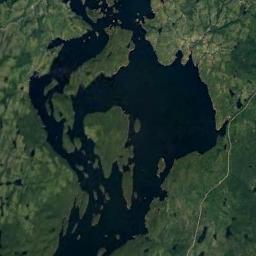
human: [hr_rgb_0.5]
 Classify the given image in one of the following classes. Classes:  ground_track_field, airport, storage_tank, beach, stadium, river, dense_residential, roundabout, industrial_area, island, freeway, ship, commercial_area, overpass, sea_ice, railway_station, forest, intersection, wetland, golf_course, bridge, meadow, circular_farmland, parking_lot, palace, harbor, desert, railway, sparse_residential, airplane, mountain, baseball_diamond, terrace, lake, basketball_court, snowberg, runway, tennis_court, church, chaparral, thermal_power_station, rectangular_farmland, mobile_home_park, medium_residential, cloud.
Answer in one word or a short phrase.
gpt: wetland